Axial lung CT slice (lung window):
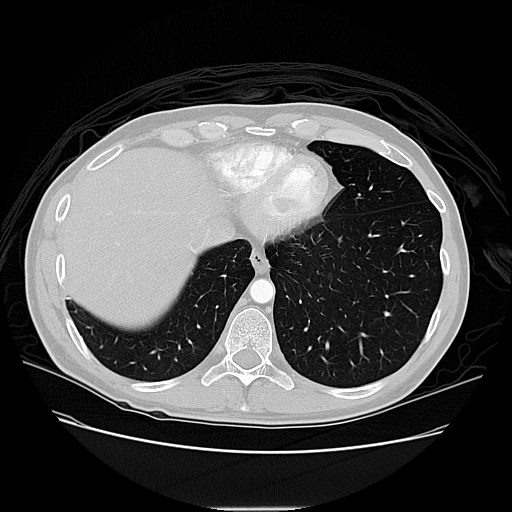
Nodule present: no